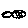
Label: moon